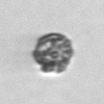
Label: coccolithophorid